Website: home-depot
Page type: delivery-shipping
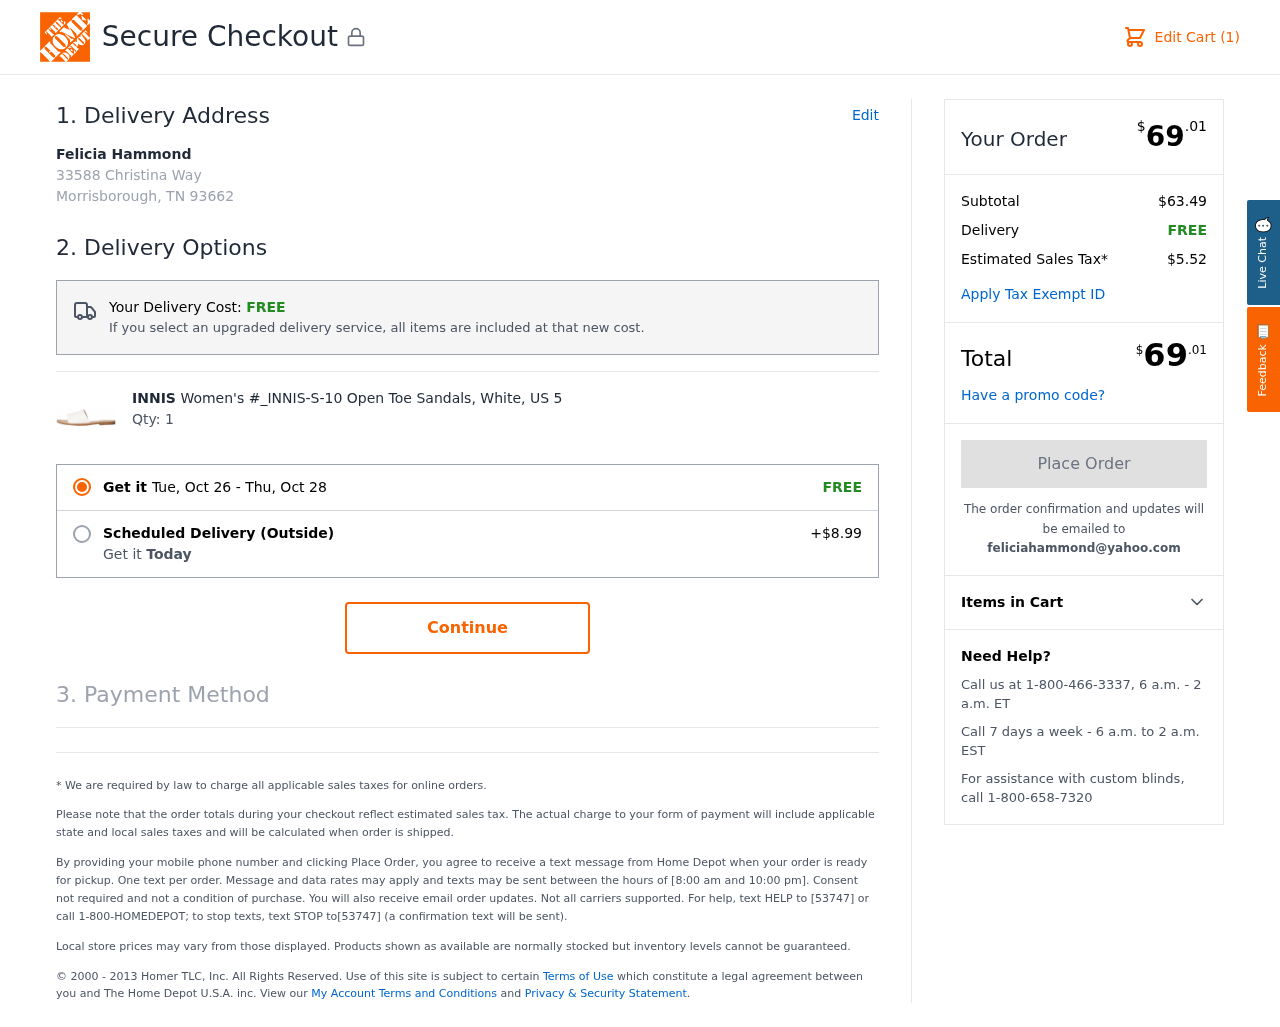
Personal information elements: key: PII_CITY_STATE_ZIP
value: Morrisborough, TN 93662
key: PII_EMAIL
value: feliciahammond@yahoo.com
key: PII_FULLNAME
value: Felicia Hammond
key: PII_STREET
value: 33588 Christina Way
Product elements: key: PRODUCT1_BRAND
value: INNIS
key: PRODUCT1_NAME
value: Women's #_INNIS-S-10 Open Toe Sandals, White, US 5
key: PRODUCT1_QUANTITY
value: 1
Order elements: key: ORDER_NUM_ITEMS
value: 1
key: ORDER_DELIVERY_DATE_START
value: Tue, Oct 26
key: ORDER_DELIVERY_DATE
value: Thu, Oct 28
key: ORDER_TOTAL
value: $69.01
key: ORDER_SUBTOTAL
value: $63.49
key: ORDER_SHIPPING_COST
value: FREE
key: ORDER_TAX
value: $5.52
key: ORDER_TOTAL2
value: $69.01